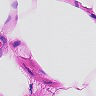
Metastatic tissue present: no